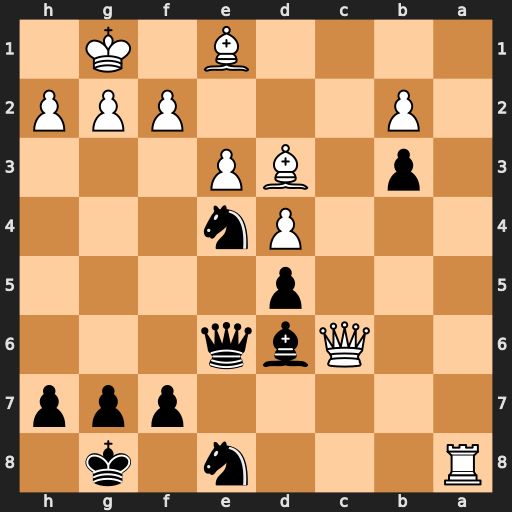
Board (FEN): R3n1k1/5ppp/2Qbq3/3p4/3Pn3/1p1BP3/1P3PPP/4B1K1
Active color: b
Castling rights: -
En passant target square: -
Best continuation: Bxh2+ Kxh2 Qxc6